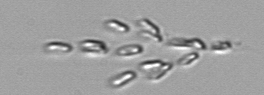
Label: Dinobryon